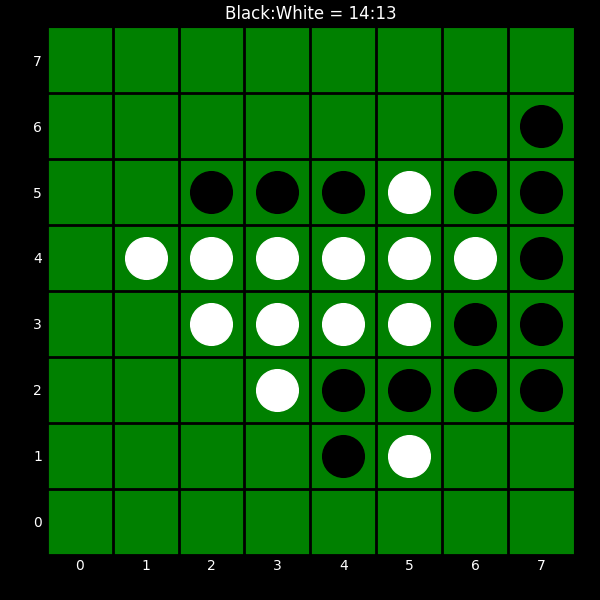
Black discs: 14
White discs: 13